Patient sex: M
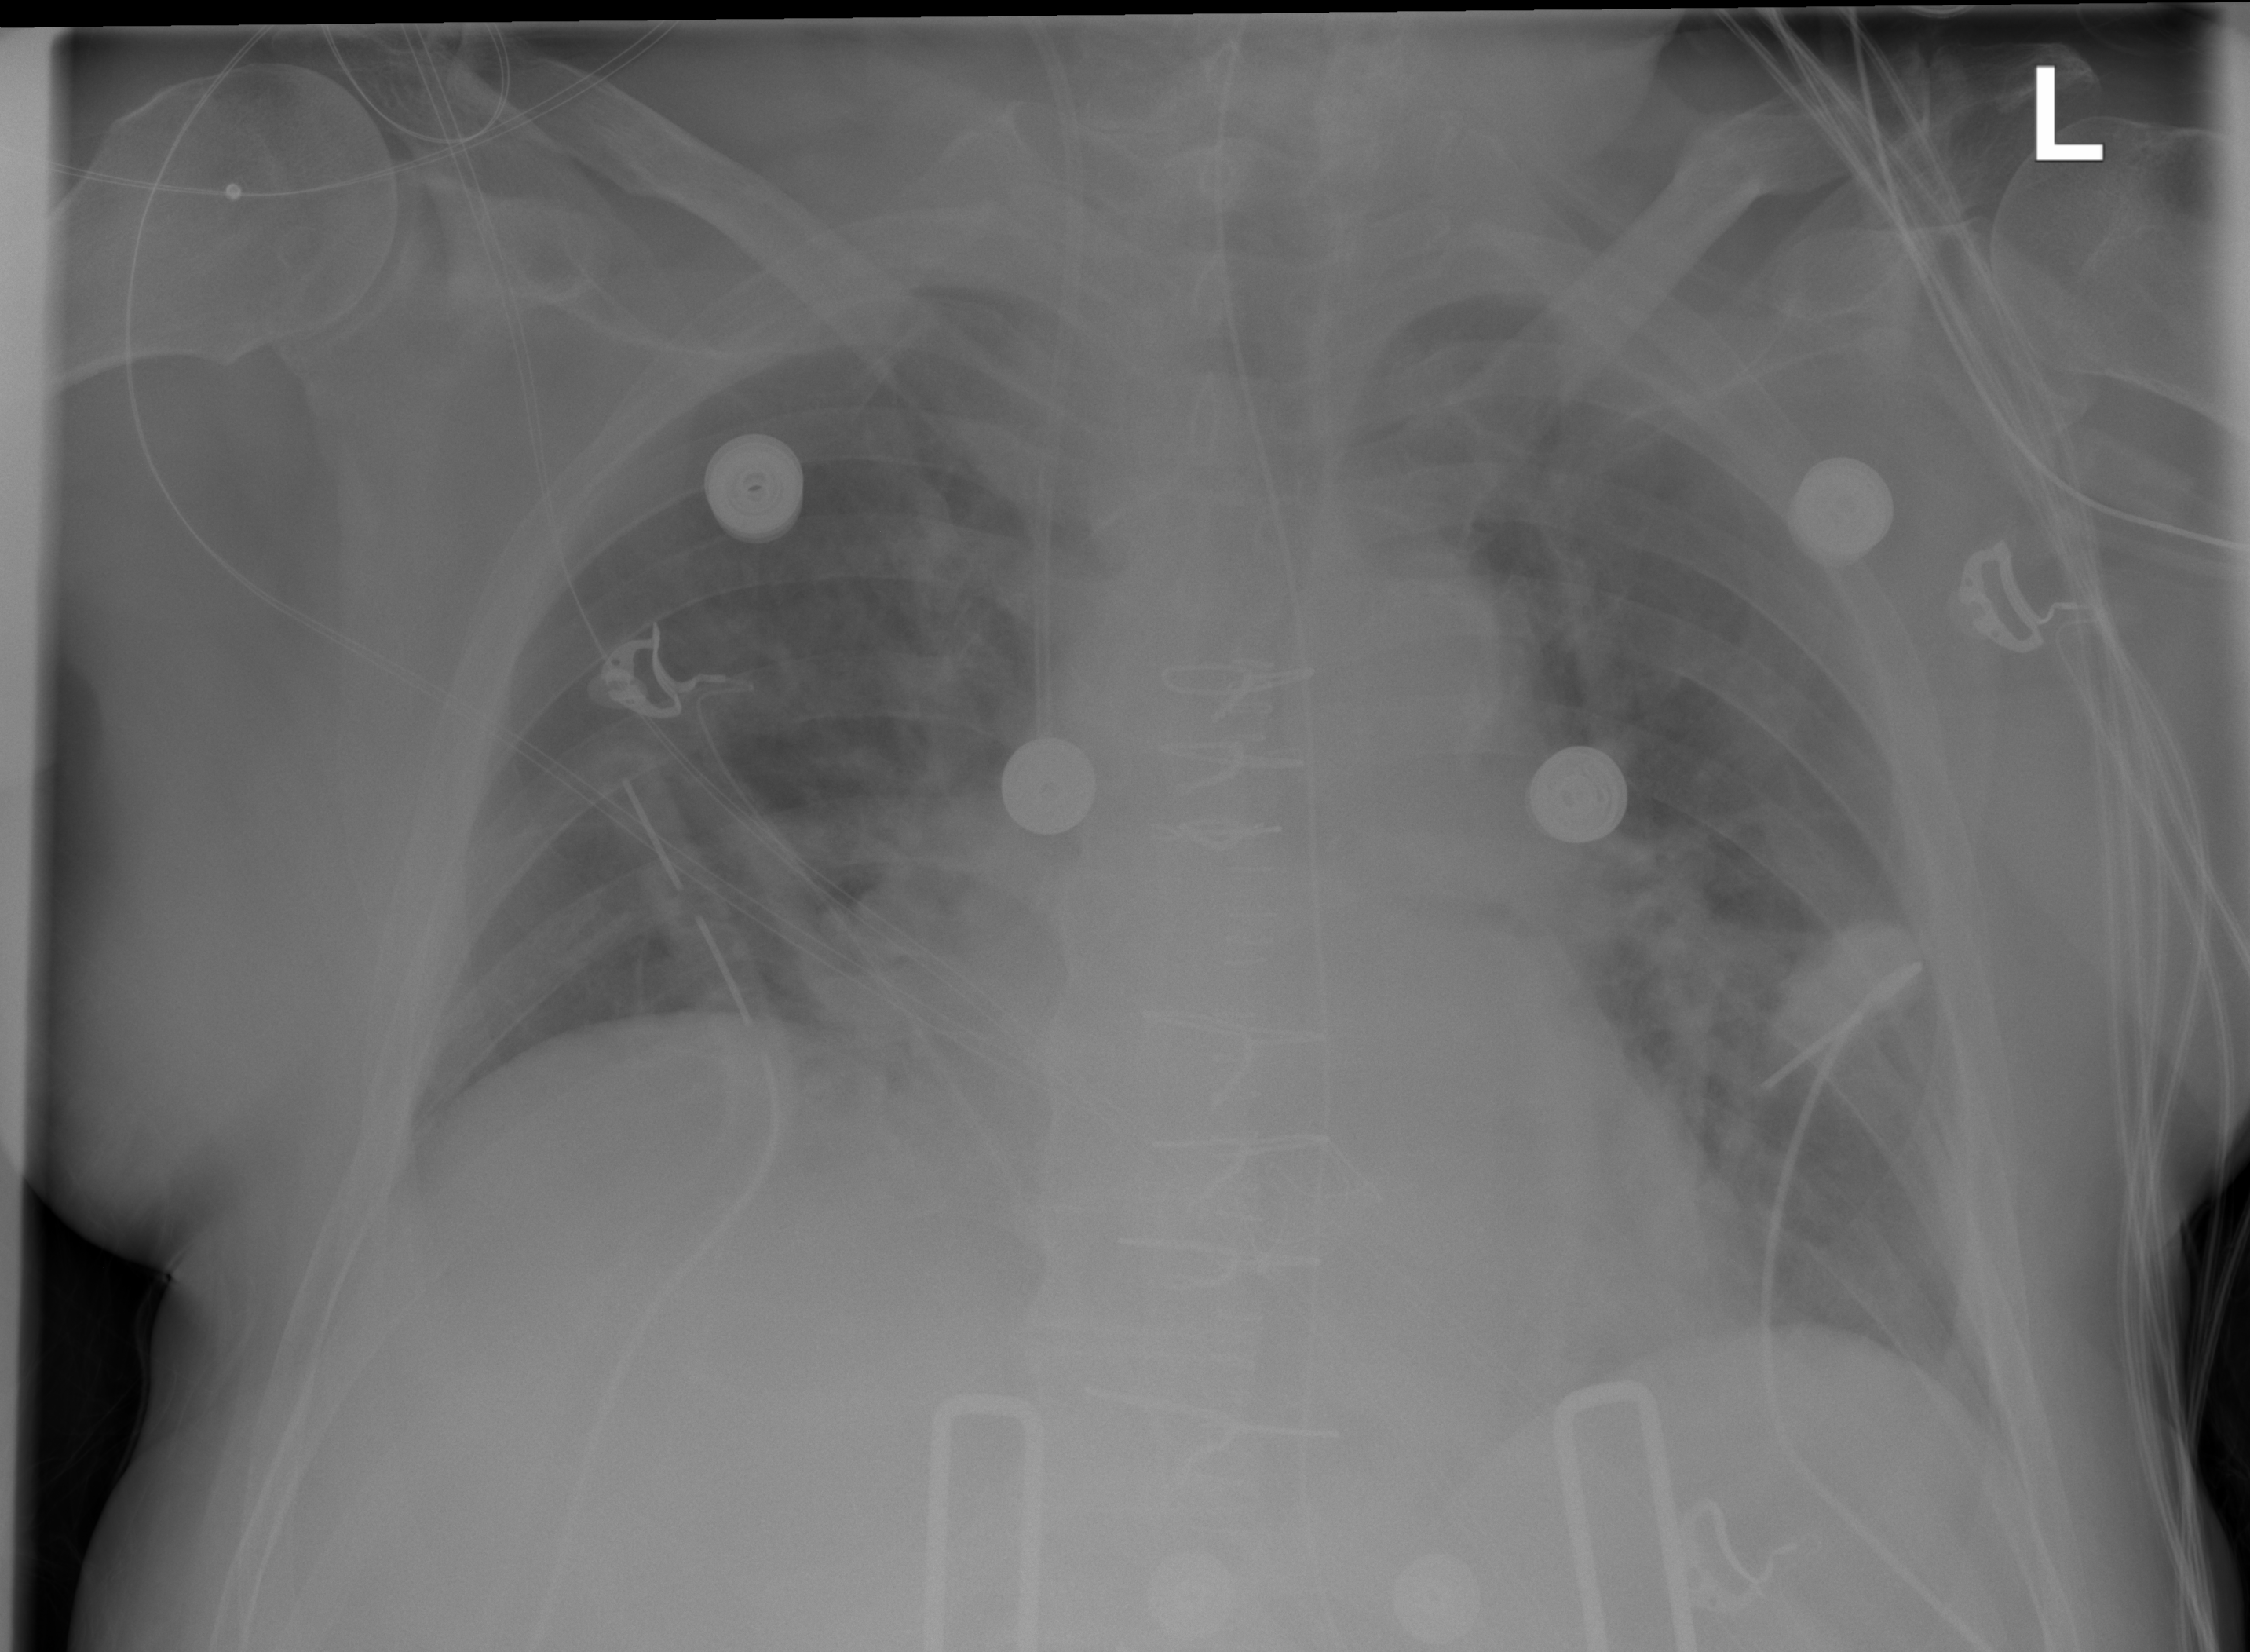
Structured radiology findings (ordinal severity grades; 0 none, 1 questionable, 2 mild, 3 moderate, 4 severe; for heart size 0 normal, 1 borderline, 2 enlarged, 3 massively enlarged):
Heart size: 1
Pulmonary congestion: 2
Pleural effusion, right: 0
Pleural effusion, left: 0
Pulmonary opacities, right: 0
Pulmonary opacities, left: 0
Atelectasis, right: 2
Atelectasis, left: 2